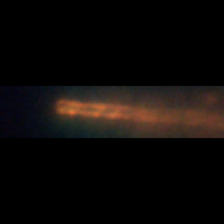
Taxon: Chaetoceros
Group: Diatoms